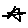
Label: star